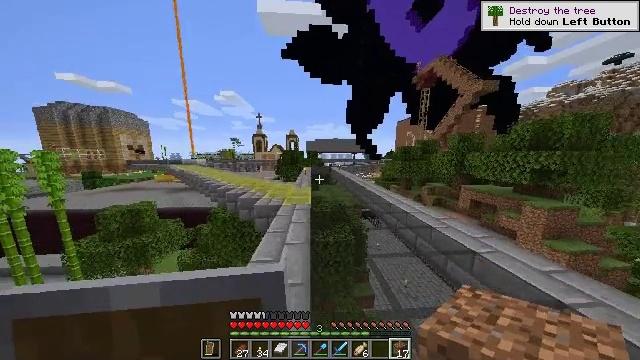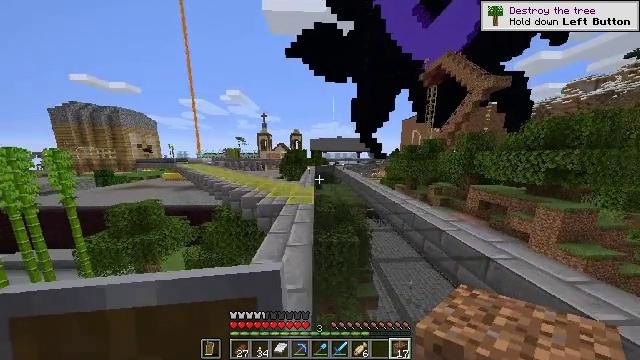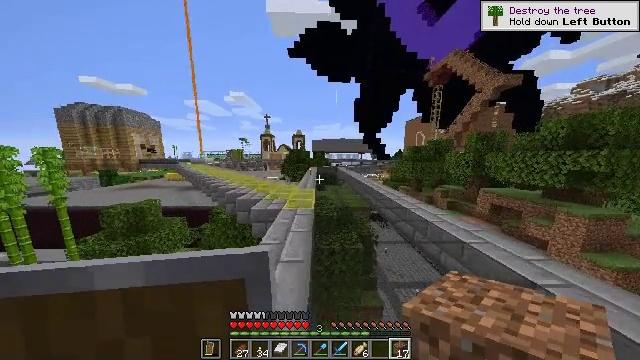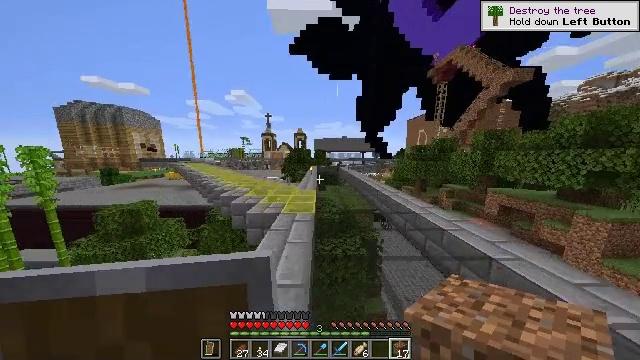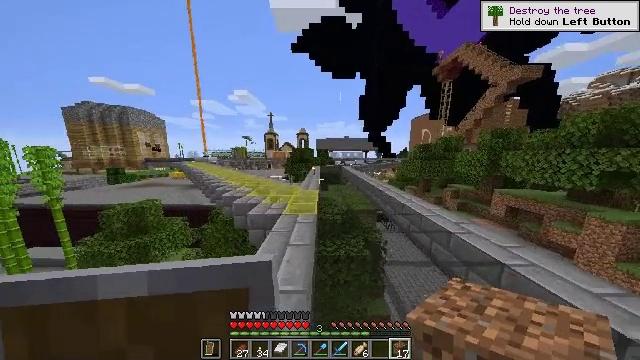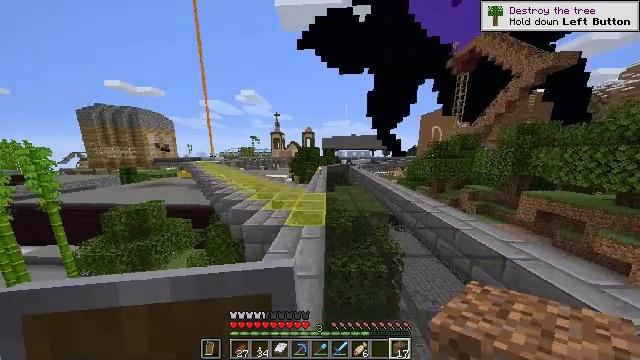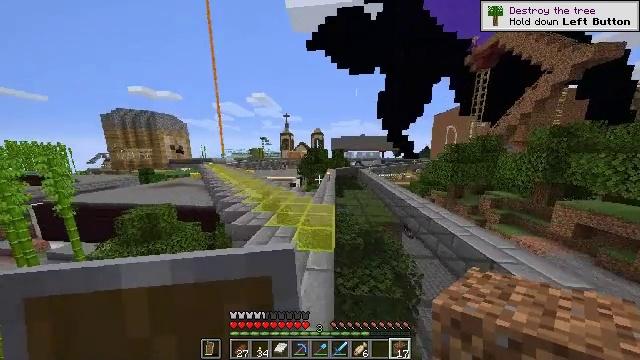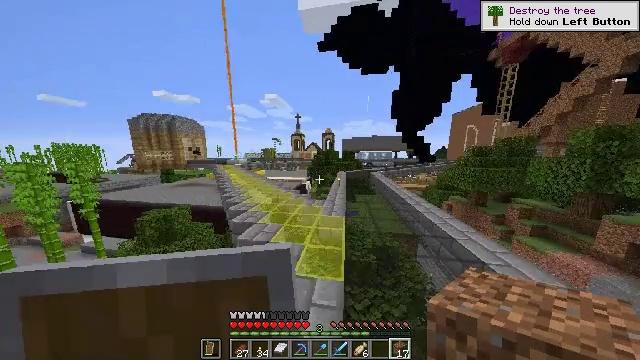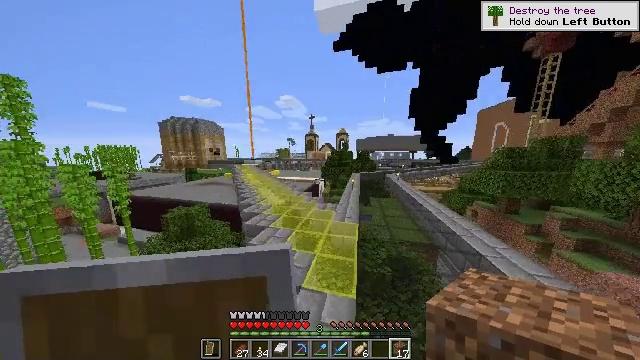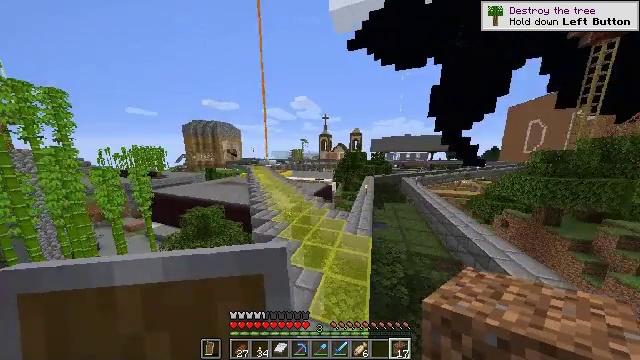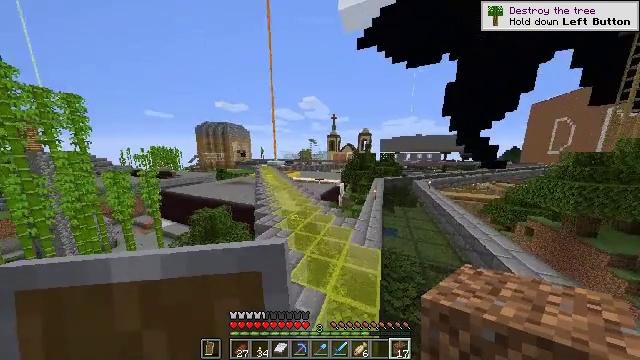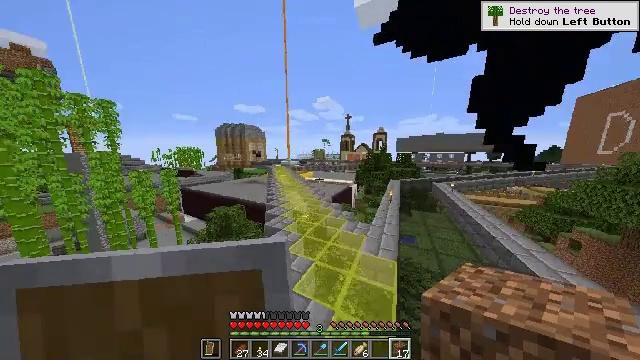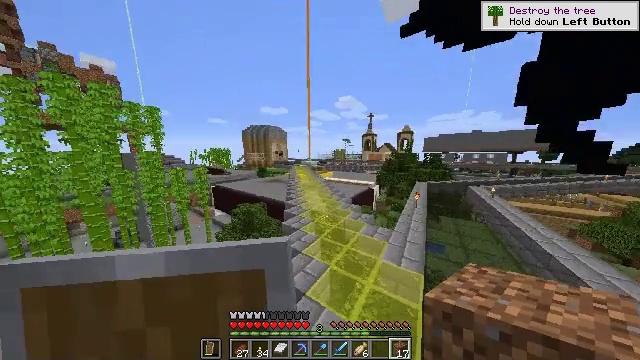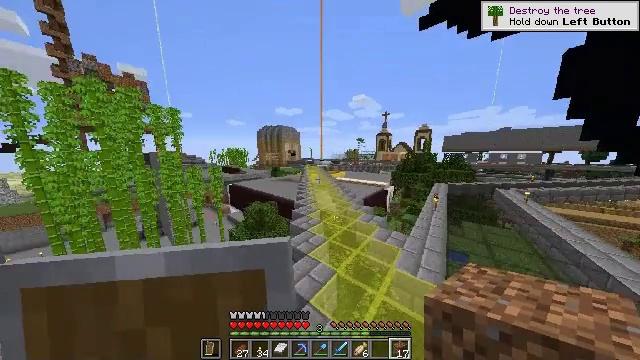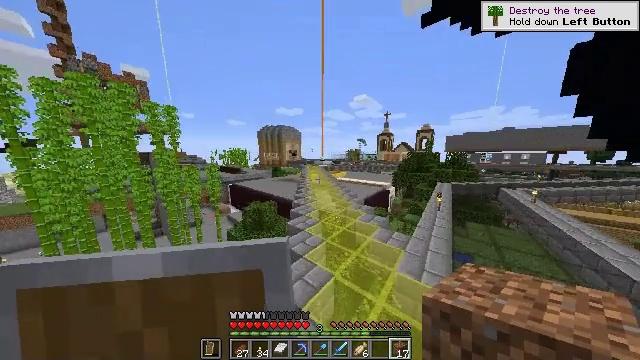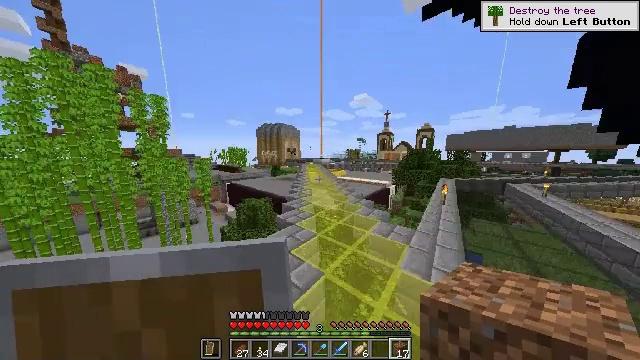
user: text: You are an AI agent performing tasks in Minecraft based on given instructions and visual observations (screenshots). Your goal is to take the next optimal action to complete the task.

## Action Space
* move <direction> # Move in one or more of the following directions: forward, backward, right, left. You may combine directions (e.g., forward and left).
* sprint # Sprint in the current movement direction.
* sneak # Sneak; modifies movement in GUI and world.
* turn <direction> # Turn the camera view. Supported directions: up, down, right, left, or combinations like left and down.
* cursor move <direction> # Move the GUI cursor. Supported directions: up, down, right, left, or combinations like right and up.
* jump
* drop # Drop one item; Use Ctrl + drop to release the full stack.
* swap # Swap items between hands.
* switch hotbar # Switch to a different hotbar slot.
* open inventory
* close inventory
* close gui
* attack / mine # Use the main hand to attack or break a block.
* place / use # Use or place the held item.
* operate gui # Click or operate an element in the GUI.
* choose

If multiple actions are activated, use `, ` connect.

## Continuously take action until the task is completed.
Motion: motion action
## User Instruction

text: Retrieve the iron block for resources.
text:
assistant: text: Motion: move forward, turn left
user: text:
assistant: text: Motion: move forward
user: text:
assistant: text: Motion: move forward
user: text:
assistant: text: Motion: move forward
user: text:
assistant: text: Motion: move forward, turn left
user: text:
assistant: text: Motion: move forward, turn left, jump
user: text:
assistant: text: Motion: move forward, turn left, jump
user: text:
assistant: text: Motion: move forward, turn left, jump
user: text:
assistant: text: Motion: move forward, turn left, jump
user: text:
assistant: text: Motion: move forward, turn left, jump
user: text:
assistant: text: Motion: move forward, turn left, jump
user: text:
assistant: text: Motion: move forward, turn left, jump
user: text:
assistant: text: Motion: move forward, turn left, jump
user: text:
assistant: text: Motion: move forward, jump
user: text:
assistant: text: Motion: move forward, jump
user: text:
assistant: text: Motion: move forward, jump
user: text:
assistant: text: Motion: move forward, jump
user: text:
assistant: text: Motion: move forward, jump
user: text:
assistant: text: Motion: move forward, jump
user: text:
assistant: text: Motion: move forward, jump
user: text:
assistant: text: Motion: move forward, jump
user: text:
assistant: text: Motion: move forward, jump
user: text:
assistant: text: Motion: move forward and move left, jump
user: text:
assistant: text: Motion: move forward and move left, jump
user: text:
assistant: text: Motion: move forward, jump
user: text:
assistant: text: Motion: move forward, jump
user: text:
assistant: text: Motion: move forward, jump
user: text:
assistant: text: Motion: move forward, jump
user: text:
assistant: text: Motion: move forward, jump
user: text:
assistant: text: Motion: move forward, jump